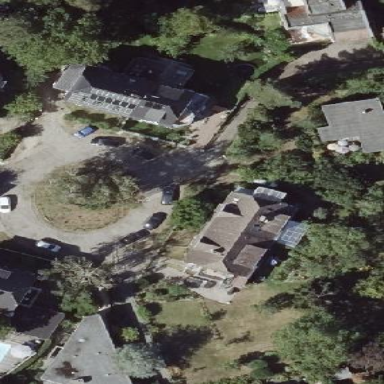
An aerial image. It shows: Residential road with concrete surface and designated parking lane on the right.